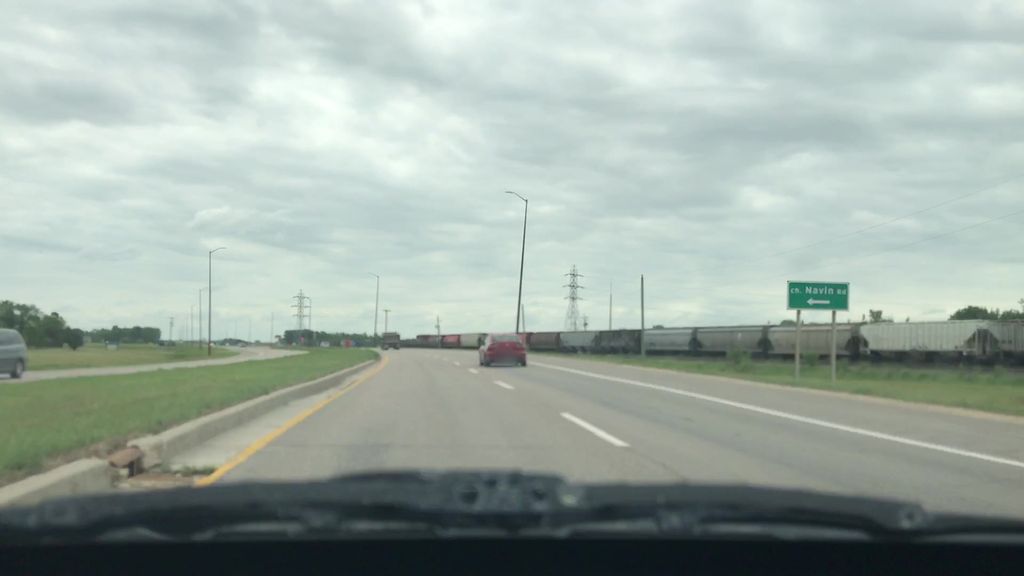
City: winnipeg